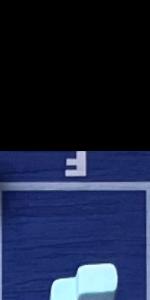
Label: Empty